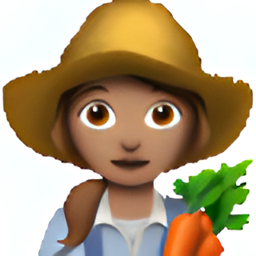
Name: female farmer type 4
Emoji: 👩🏽‍🌾
Group: People & Body
Sub-group: person-role